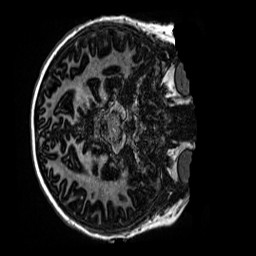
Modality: MP2RAGE
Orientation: axial
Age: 11
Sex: male
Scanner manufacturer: siemens
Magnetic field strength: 3 T
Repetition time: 4 s
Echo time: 0.00299 s